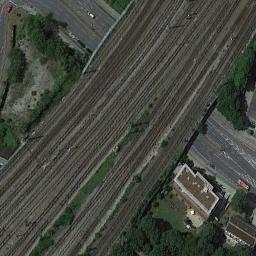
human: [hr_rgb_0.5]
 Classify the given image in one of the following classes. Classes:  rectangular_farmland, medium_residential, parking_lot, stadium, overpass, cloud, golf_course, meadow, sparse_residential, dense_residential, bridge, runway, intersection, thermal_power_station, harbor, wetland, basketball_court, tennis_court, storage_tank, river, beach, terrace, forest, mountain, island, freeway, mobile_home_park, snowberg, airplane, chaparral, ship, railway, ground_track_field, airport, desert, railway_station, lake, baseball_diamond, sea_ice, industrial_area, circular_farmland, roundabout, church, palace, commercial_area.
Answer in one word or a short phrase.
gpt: railway